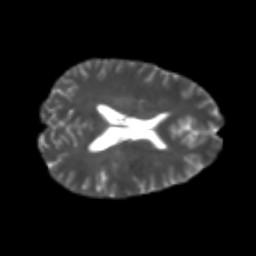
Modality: T2w
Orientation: axial
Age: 24
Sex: male
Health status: healthy
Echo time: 0.074 s